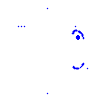
Particle: proton